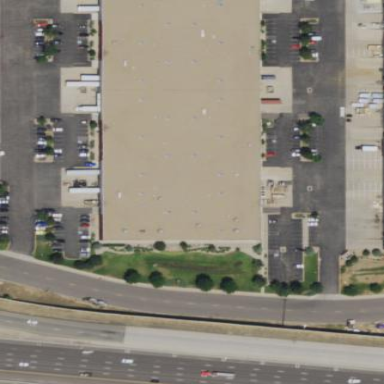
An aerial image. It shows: Warehouse.